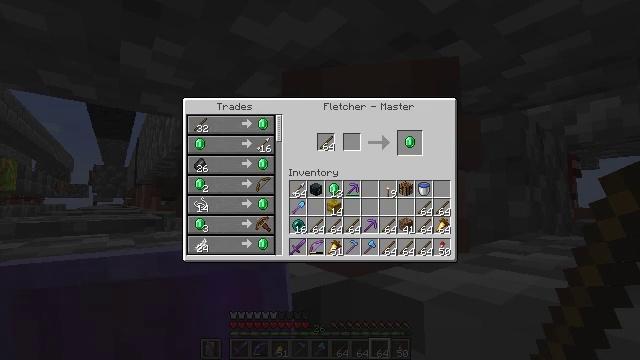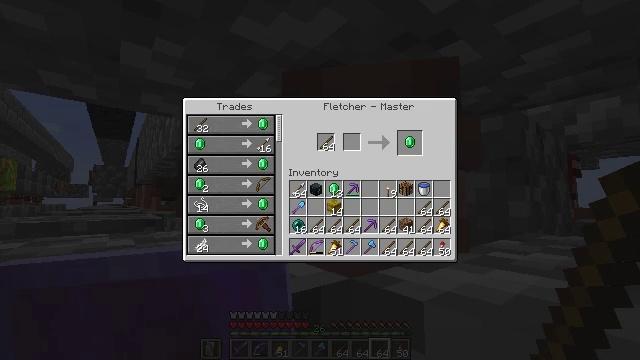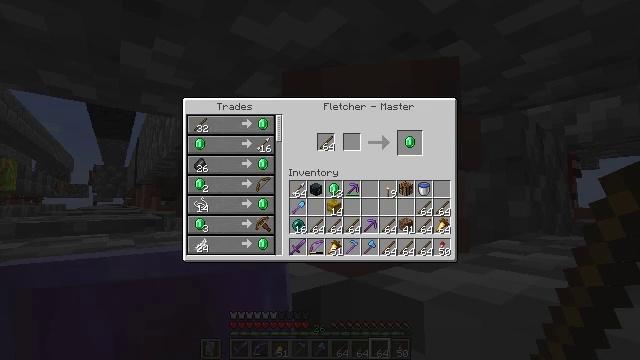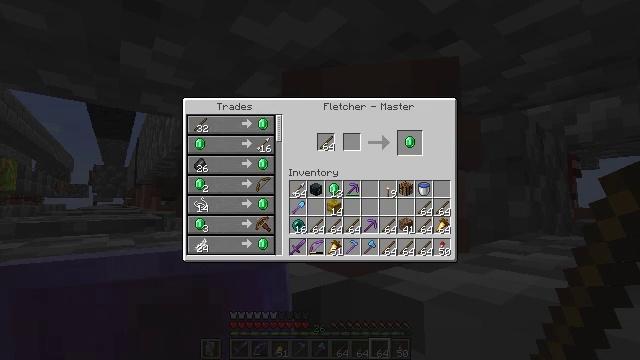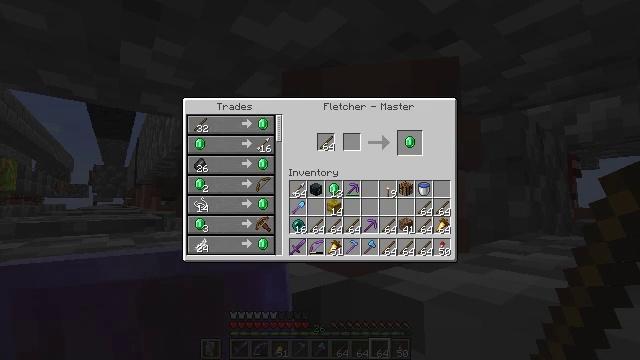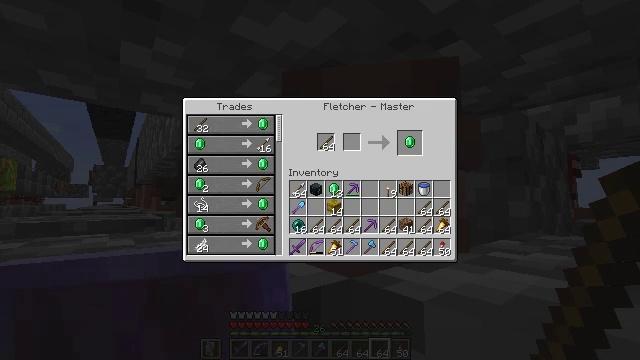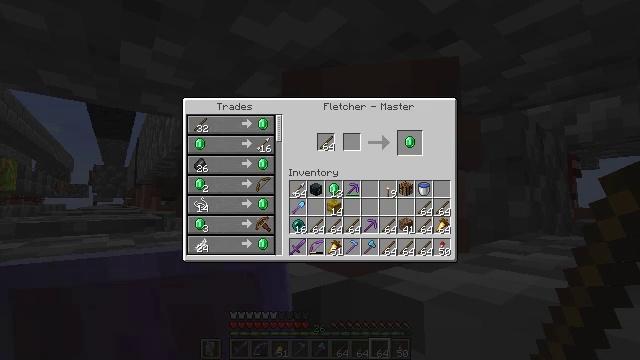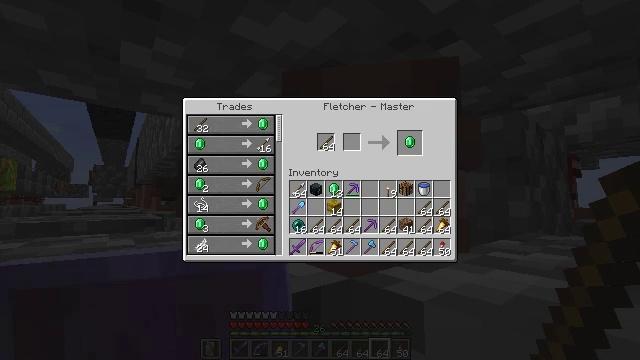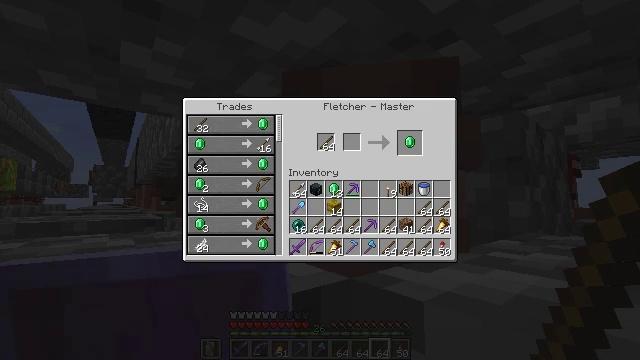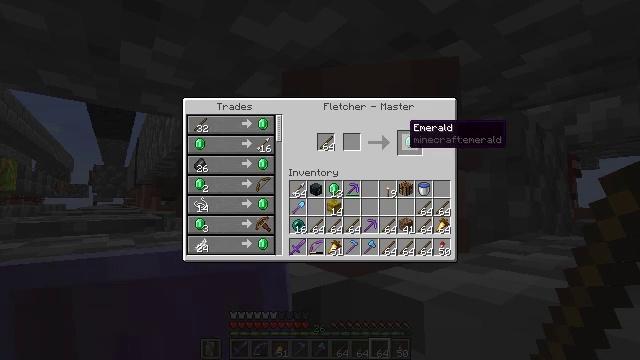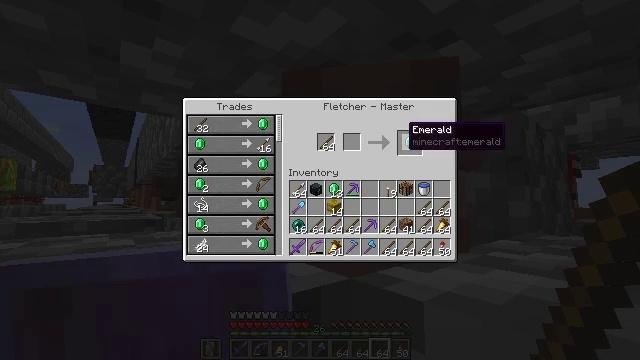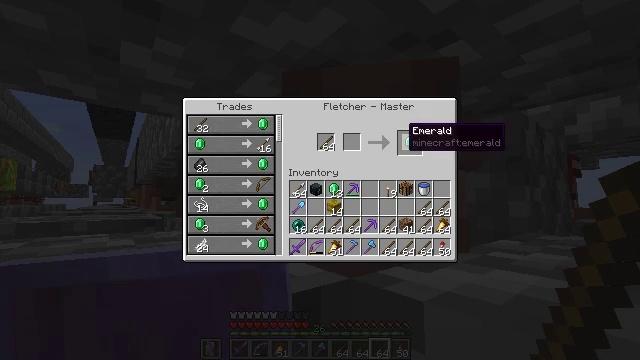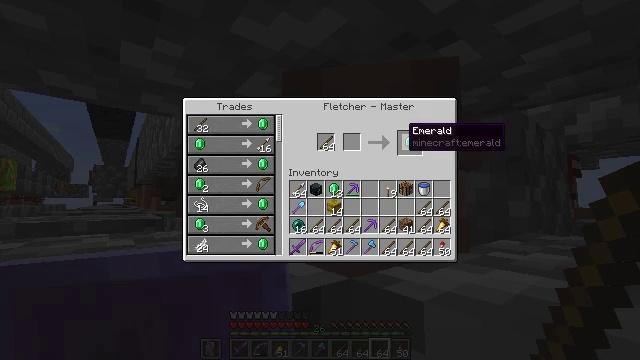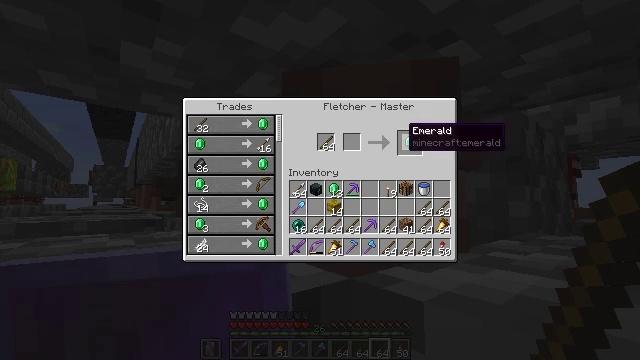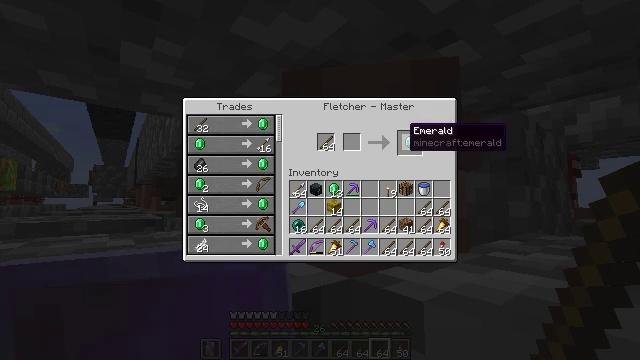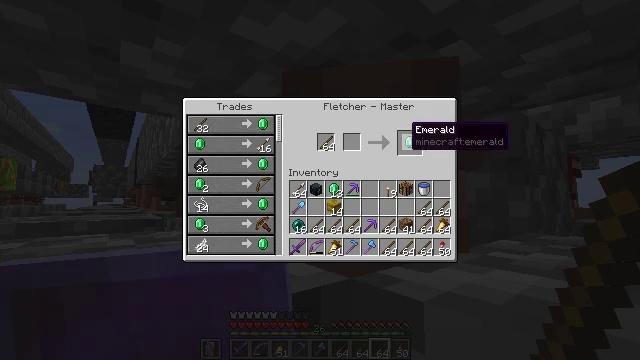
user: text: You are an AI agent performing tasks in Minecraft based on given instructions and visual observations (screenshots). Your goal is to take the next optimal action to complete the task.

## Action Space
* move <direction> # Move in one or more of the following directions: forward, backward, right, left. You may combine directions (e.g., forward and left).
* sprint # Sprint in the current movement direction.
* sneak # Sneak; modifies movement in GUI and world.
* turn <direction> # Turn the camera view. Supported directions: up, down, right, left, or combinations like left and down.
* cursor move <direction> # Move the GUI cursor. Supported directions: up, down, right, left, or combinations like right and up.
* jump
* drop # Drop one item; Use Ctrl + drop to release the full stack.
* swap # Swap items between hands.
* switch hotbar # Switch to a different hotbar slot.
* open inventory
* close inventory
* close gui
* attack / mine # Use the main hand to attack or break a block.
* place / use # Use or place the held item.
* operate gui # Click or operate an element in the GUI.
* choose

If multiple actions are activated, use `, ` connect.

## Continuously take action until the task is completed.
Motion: motion action
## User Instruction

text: craft item air
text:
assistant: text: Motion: sneak
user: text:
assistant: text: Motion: sneak
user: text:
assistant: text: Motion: sneak
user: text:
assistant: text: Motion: sneak
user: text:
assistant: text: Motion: sneak
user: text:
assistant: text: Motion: sneak
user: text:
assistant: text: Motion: sneak
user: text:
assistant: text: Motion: sneak
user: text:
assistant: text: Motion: sneak
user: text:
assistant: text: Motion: sneak
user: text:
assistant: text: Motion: sneak
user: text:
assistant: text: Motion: sneak
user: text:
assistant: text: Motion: sneak
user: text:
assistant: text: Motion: sneak
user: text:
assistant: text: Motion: sneak
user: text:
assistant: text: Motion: sneak
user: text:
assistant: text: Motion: sneak
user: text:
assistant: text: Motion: sneak, operate gui, jump
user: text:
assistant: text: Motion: sneak, operate gui, jump
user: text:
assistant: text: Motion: sneak, operate gui, jump
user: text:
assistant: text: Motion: sneak
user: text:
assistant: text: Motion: sneak, operate gui, jump
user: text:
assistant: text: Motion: sneak, operate gui, jump